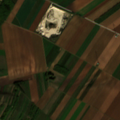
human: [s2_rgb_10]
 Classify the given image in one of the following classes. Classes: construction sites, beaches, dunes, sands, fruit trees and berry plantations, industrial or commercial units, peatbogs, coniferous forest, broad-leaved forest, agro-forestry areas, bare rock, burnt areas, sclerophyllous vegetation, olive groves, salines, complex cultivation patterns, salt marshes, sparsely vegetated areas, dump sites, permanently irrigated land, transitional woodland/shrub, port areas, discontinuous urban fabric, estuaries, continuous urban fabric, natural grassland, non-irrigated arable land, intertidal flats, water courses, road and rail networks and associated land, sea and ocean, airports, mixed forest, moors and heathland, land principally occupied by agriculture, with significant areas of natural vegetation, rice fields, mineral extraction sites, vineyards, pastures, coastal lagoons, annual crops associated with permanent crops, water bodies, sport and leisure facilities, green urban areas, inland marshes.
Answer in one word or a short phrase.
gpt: discontinuous urban fabric, non-irrigated arable land, land principally occupied by agriculture, with significant areas of natural vegetation